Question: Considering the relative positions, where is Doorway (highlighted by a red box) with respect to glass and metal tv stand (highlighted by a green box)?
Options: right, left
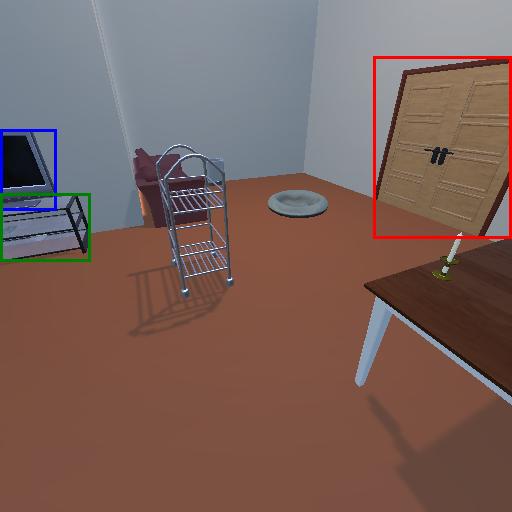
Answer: right